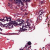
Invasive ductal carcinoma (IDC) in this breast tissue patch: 0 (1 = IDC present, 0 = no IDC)